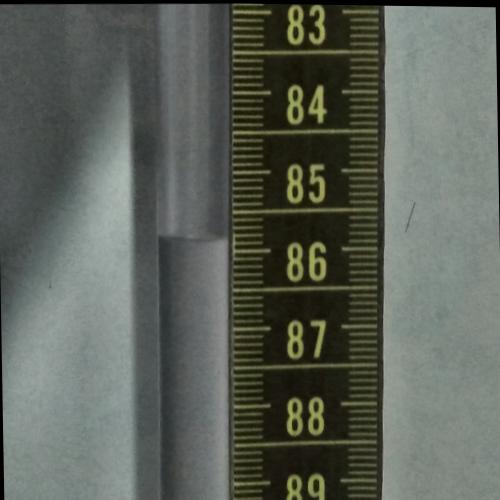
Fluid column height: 85.9 cm